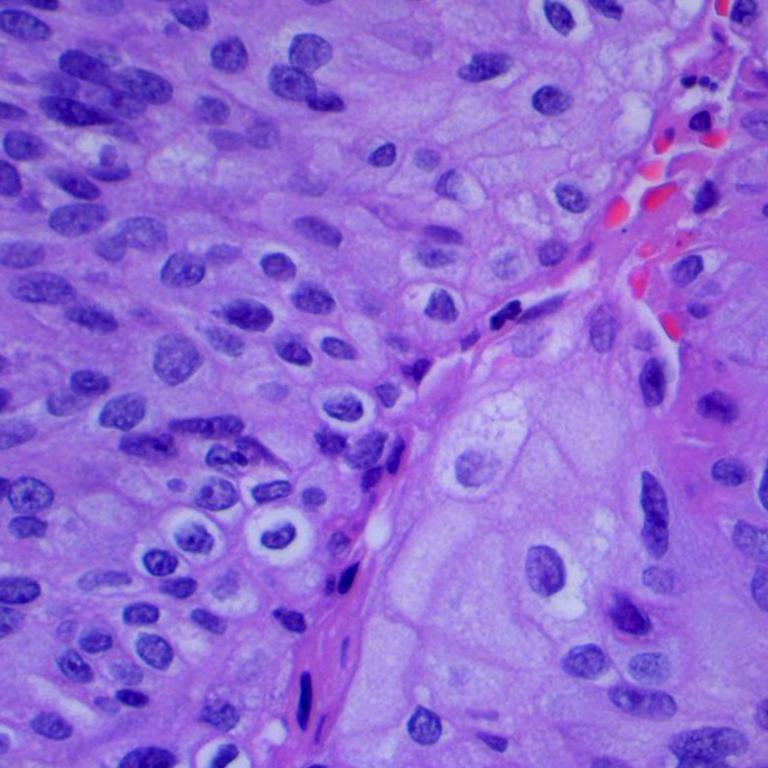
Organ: lung
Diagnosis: squamous carcinomas